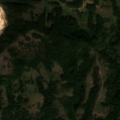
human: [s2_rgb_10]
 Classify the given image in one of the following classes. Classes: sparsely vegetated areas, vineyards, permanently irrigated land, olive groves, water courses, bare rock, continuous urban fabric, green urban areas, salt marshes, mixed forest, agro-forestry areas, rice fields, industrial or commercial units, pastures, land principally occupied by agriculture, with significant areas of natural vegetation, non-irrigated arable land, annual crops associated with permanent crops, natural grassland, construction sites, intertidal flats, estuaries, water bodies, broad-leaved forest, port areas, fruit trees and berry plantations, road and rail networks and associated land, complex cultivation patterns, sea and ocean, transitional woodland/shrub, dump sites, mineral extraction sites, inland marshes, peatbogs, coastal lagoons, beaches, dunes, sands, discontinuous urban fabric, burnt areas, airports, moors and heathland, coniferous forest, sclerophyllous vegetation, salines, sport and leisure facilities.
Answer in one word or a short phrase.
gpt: broad-leaved forest, transitional woodland/shrub